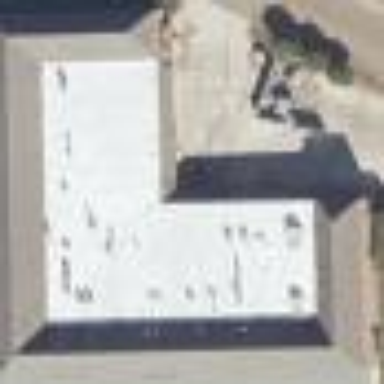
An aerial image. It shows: Commercial building.